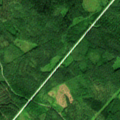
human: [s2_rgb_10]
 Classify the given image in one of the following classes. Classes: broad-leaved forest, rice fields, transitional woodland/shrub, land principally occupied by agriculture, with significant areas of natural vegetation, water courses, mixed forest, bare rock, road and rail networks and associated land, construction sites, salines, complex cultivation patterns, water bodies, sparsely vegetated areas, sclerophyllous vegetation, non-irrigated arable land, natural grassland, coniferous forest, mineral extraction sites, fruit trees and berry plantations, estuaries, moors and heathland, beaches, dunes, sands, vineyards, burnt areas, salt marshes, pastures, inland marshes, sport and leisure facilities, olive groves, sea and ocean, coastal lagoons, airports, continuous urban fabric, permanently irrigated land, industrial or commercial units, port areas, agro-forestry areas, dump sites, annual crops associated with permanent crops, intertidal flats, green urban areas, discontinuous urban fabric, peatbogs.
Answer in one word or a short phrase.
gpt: coniferous forest, mixed forest, transitional woodland/shrub